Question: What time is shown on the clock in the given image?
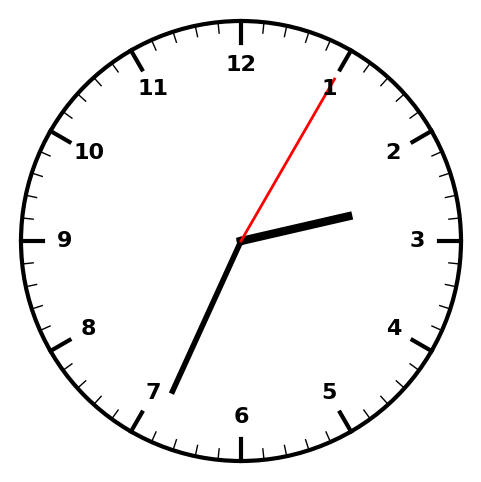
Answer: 02:34:05